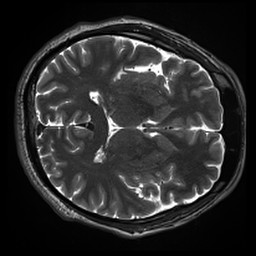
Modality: inplaneT2
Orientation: axial
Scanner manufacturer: siemens
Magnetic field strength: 3 T
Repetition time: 11 s
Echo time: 0.059 s